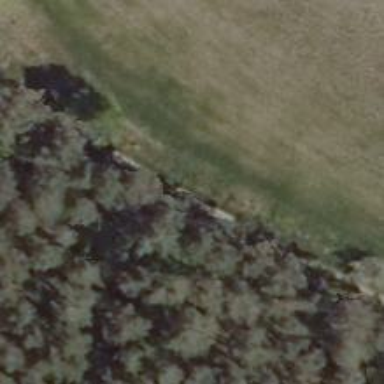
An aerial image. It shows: Grass track with grade3 surface.